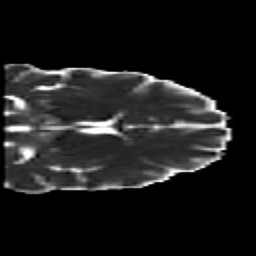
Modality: MD
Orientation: coronal
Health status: healthy
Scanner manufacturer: siemens
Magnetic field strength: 3 T
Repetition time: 10 s
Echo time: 0.092 s